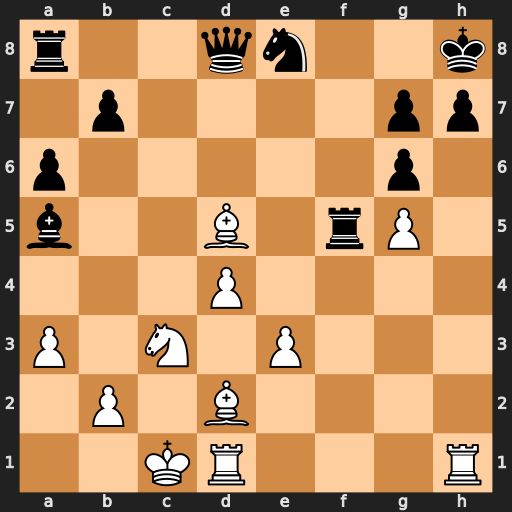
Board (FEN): r2qn2k/1p4pp/p5p1/b2B1rP1/3P4/P1N1P3/1P1B4/2KR3R
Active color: w
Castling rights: -
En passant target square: -
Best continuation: Rxh7+ Kxh7 Rh1#